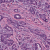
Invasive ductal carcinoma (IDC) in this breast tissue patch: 1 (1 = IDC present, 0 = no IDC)